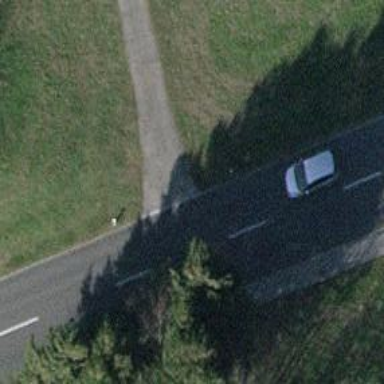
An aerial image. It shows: Asphalt road classified as tertiary.